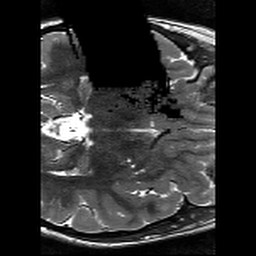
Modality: T2w
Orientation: axial